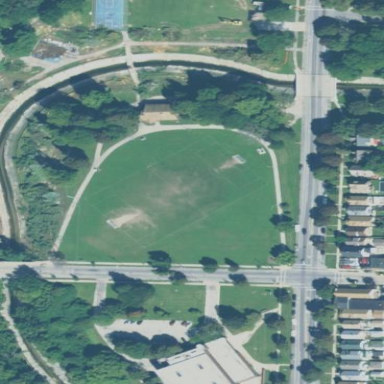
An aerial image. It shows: Soccer pitch designated for leisure and sports activities.